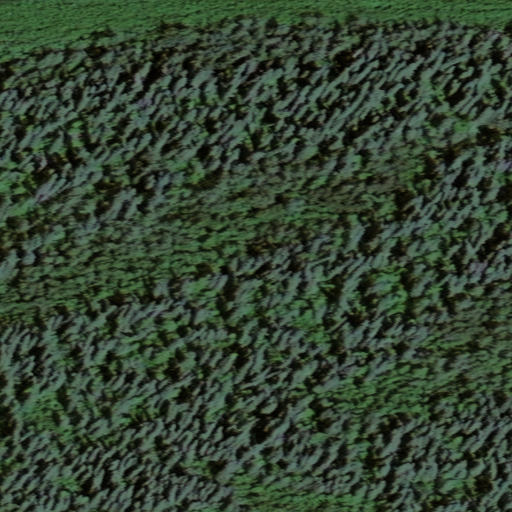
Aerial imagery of island in Alaska named Circle Island containing only unknown